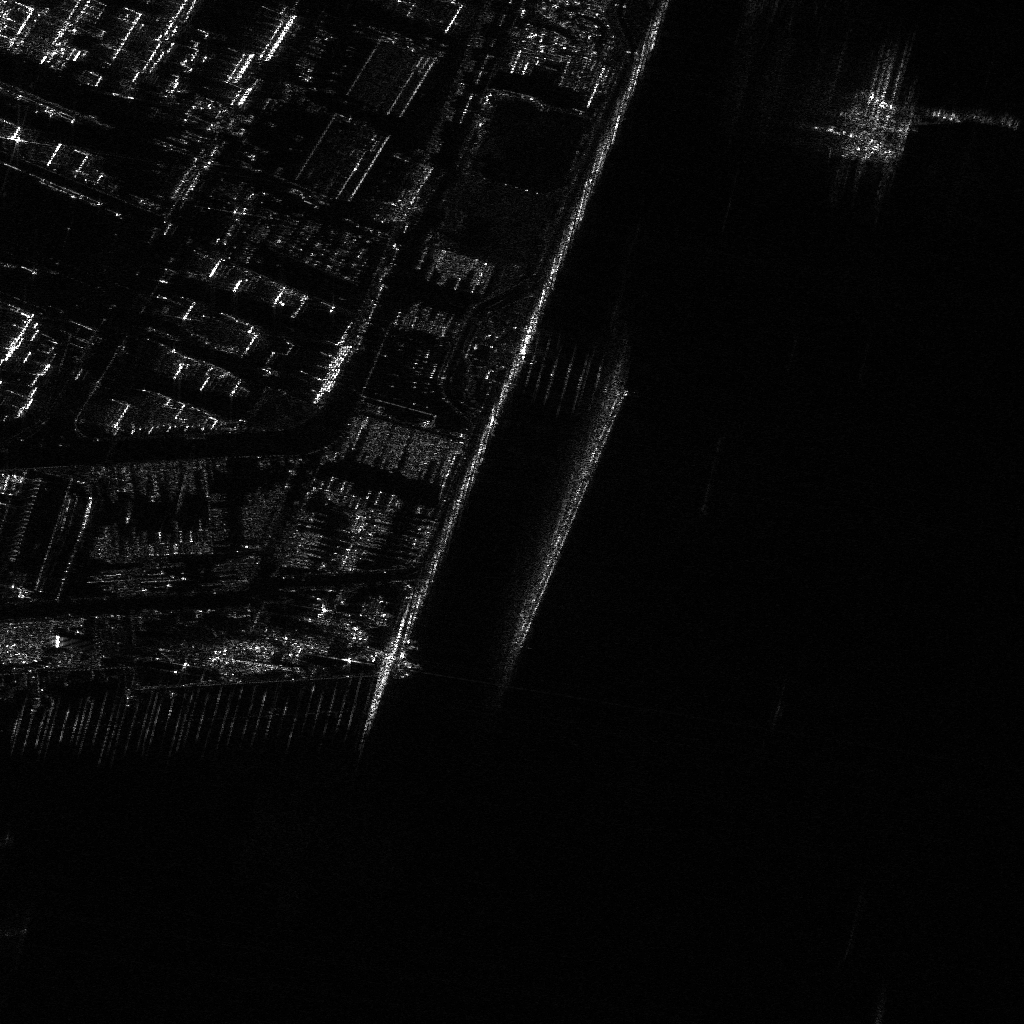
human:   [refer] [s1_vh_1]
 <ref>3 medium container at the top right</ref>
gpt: <box>[[82, 8, 89, 10, 16], [81, 10, 88, 12, 16], [81, 12, 87, 14, 16]]</box>